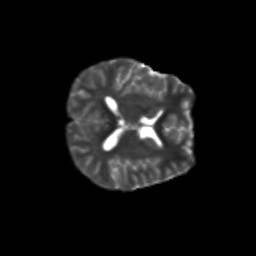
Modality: T2w
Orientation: axial
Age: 11
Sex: male
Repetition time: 9.512 s
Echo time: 0.089 s